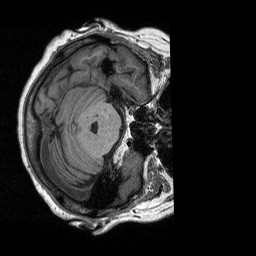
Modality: T1w
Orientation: axial
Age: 78
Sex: female
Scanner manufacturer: siemens
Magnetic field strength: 3 T
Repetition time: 2.4 s
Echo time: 0.00226 s